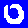
Digit: 0